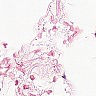
Metastatic tissue present: no